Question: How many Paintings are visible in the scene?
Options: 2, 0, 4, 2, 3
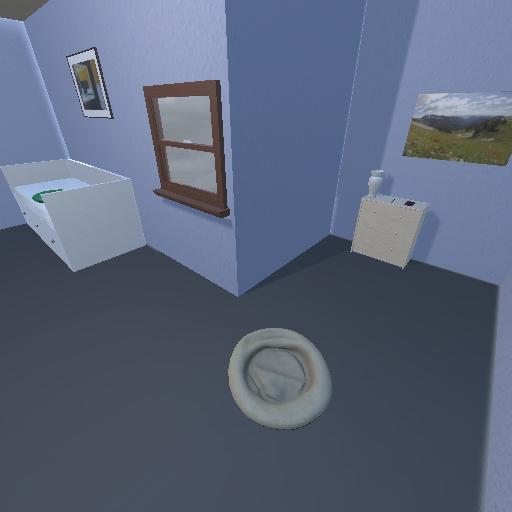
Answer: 2